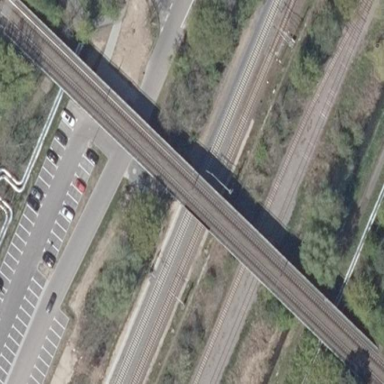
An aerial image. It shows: Beam bridge structure.